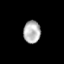
Tissue: lung
Cell type: Epithelial cells
Senescence score: 0.06866
Nuclear area (px): 372
Mean DAPI intensity: 181.742